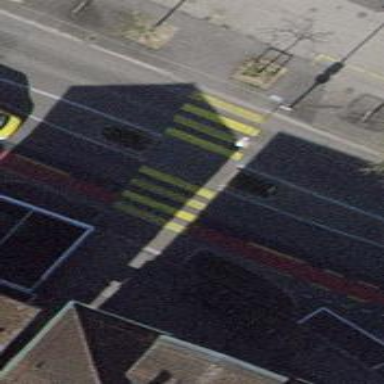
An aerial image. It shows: Marked zebra crossing with island.